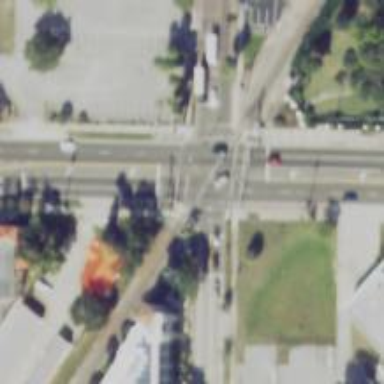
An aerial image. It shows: Marked footway crossing with lines.